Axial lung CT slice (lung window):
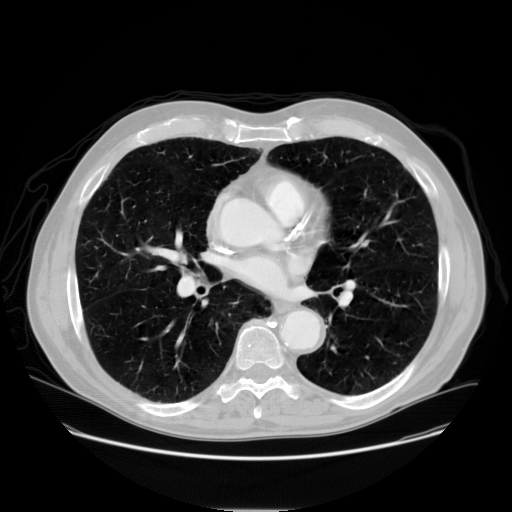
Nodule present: no